Interaction volume radius: 10 \u00c5
Interaction volume height: 30 \u00c5
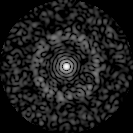
Disorder parameter: 0.8375